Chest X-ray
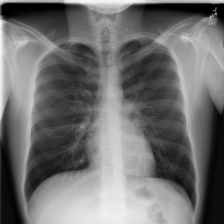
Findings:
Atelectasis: negative
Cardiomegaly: negative
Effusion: negative
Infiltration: negative
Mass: negative
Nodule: negative
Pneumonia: negative
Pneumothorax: negative
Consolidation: negative
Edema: negative
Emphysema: negative
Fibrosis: negative
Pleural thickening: negative
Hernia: negative